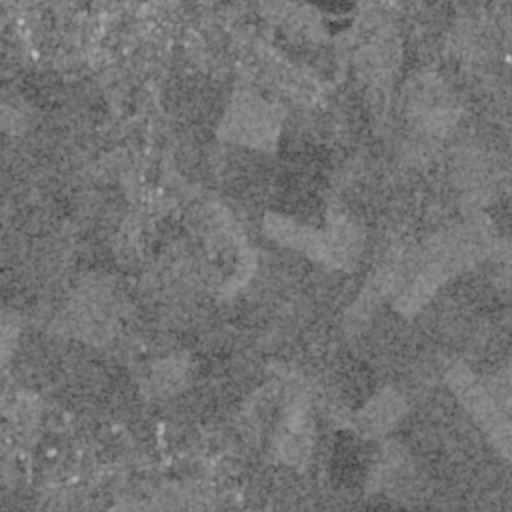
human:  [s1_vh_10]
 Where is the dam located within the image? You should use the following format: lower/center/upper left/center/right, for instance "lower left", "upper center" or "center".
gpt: The dam is located in the upper right of the image.
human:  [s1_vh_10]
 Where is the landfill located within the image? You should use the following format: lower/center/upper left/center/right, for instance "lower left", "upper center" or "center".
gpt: The landfill is located in the upper right of the image.
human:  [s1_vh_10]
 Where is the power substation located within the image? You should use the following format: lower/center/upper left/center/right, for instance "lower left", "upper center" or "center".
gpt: The power substation is located in the lower left of the image.
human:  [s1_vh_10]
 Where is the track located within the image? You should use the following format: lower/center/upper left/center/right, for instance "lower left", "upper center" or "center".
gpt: The track is located in the upper right of the image.
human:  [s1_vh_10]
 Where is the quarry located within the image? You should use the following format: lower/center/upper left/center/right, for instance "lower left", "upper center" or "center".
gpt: There is no quarry in the image.

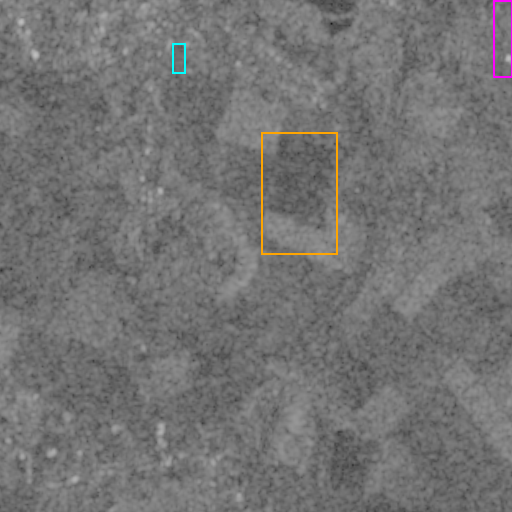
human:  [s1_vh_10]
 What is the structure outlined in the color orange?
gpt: The structure outlined in orange is a crop field.
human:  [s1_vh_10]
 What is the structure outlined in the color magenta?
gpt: The structure outlined in magenta is a landfill.
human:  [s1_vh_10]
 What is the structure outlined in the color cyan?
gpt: The structure outlined in cyan is a park.
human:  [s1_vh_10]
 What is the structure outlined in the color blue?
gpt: There is no blue outline.